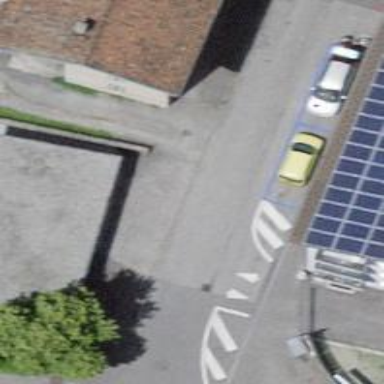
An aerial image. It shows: Parking area with asphalt surface.